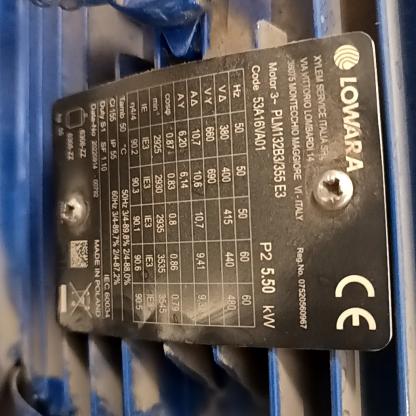
Klasa: tabliczka-znamionowa